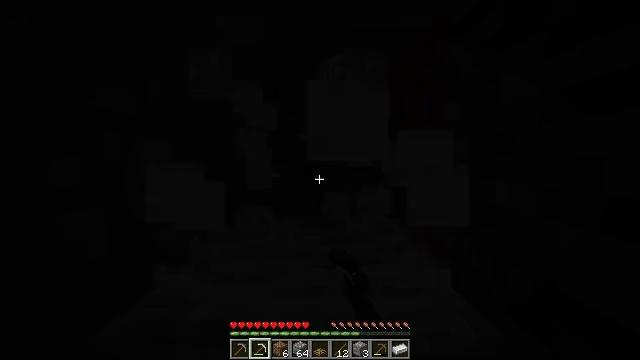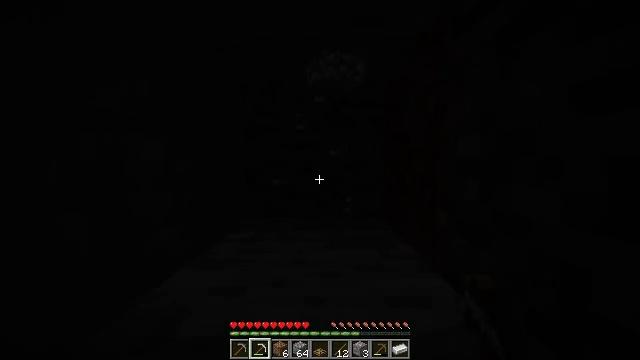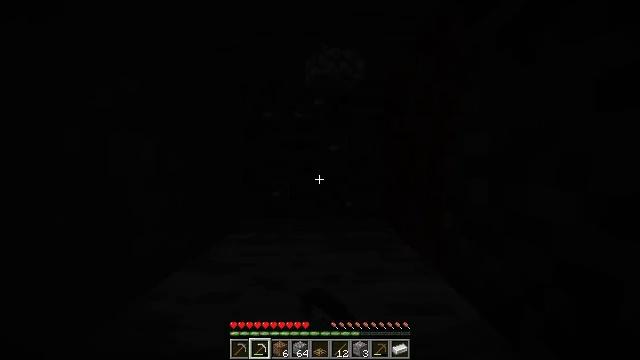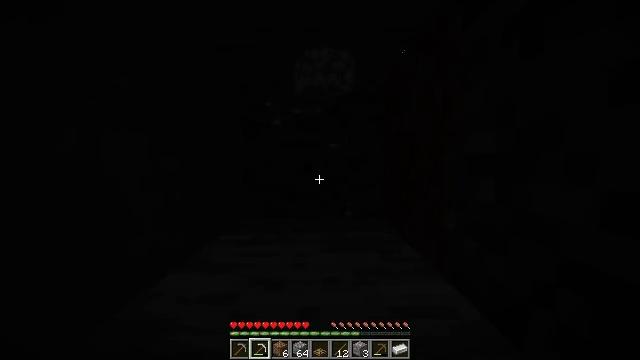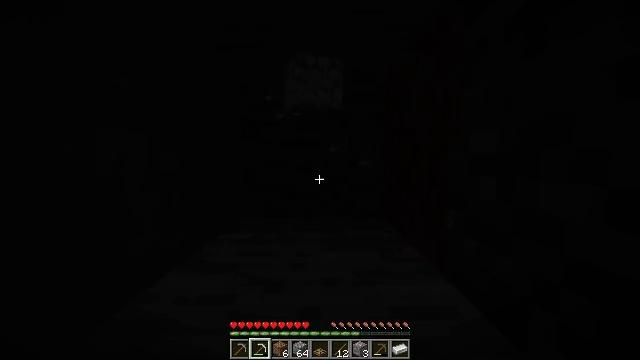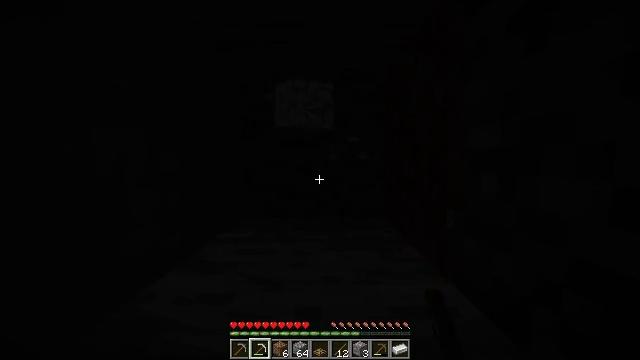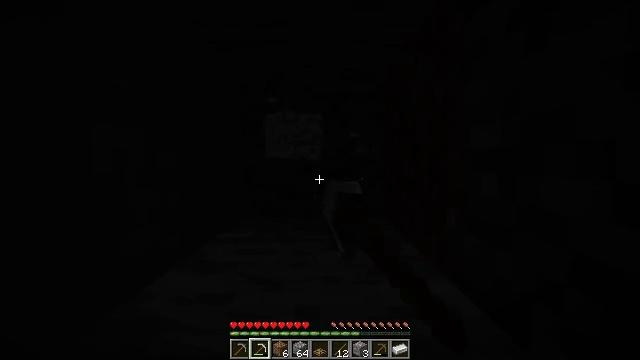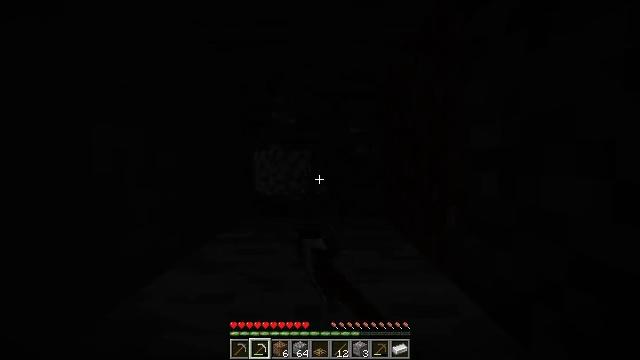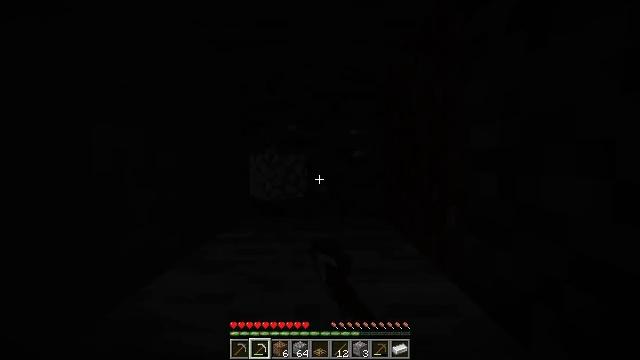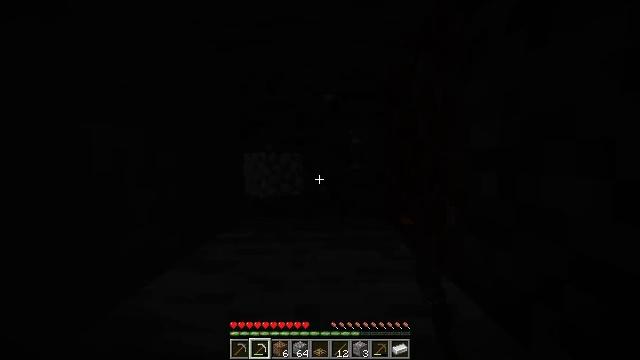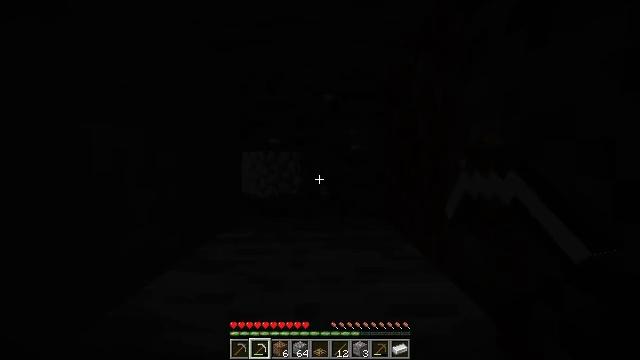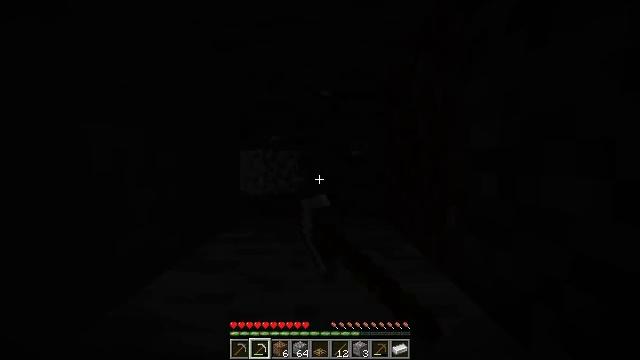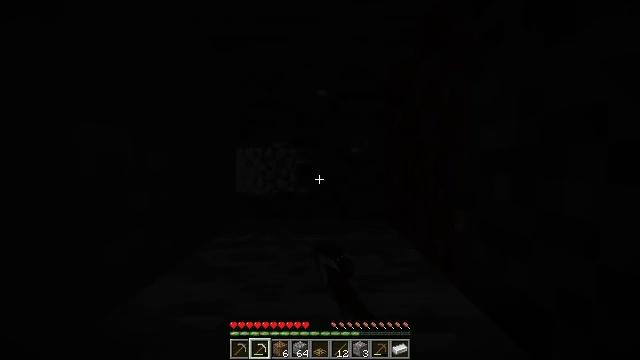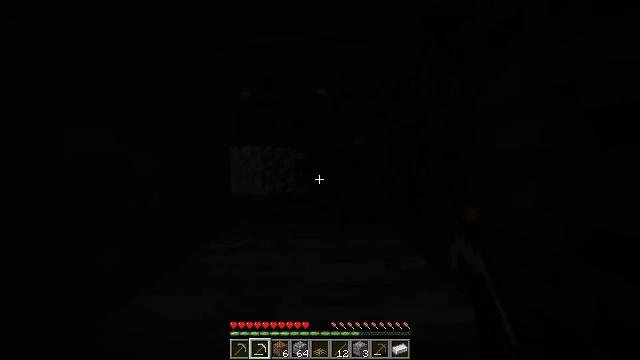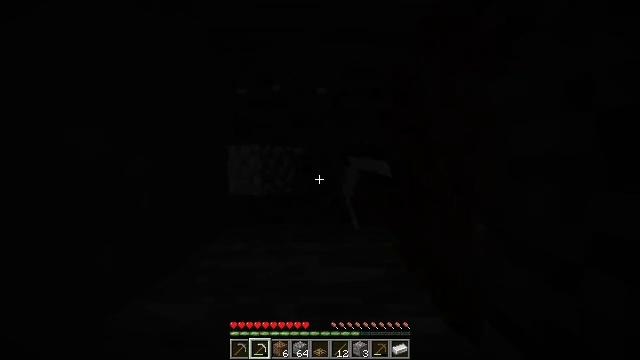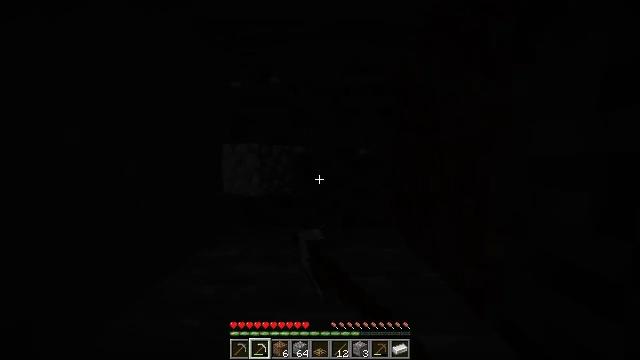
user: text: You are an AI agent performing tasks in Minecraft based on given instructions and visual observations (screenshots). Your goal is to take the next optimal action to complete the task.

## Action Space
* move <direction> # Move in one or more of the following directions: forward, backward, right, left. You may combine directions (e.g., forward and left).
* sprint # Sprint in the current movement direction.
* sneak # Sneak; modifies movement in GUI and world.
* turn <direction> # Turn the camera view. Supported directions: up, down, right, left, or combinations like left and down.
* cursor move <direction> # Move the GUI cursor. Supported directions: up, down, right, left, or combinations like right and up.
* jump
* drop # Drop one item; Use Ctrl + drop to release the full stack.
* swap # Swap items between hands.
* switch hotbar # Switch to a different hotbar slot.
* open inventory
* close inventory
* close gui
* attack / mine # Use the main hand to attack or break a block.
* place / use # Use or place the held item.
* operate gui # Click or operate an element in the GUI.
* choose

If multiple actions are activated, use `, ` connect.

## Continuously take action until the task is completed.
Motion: motion action
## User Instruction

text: Collect the oak trapdoor for re-use.
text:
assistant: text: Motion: move forward, attack / mine
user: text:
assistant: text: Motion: attack / mine
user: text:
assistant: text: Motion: attack / mine
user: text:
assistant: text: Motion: attack / mine
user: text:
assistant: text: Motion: attack / mine
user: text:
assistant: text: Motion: attack / mine
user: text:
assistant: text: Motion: attack / mine
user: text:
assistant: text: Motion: attack / mine
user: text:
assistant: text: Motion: attack / mine
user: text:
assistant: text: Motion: attack / mine
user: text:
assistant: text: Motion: move forward, attack / mine
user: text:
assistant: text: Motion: move forward, attack / mine
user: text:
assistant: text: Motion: move forward, attack / mine
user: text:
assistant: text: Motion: move forward, attack / mine
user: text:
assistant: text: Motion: move forward, attack / mine
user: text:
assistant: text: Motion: move forward, attack / mine
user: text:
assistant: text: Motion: move forward, attack / mine
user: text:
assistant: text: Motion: move forward, attack / mine
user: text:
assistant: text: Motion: attack / mine
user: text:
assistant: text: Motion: attack / mine
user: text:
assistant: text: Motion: attack / mine
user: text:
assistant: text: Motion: attack / mine
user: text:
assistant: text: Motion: attack / mine
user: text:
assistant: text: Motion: attack / mine
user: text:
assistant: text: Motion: attack / mine
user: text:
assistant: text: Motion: attack / mine
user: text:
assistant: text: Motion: attack / mine
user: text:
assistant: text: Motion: move forward, attack / mine
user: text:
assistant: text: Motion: move forward, attack / mine
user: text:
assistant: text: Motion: move forward, attack / mine